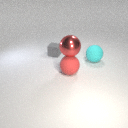
large cyan rubber sphere to the right of small gray rubber cube